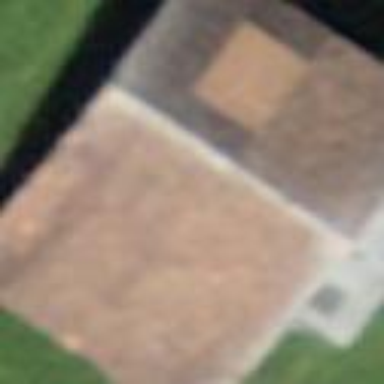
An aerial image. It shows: Rural barn.